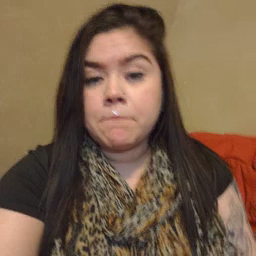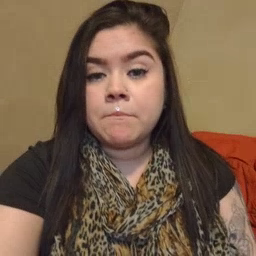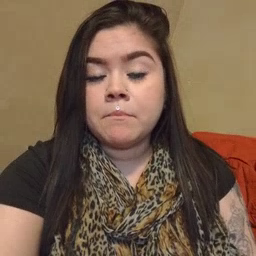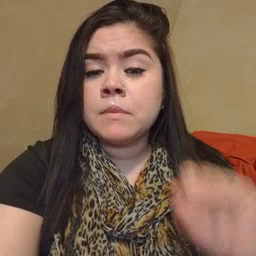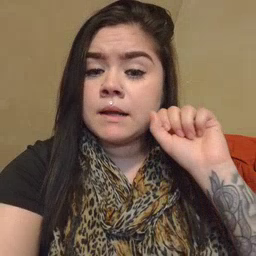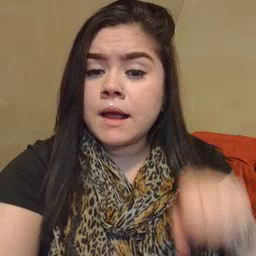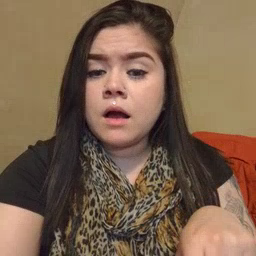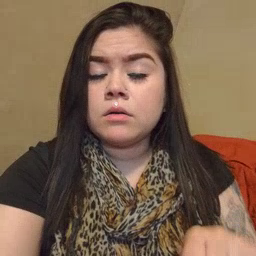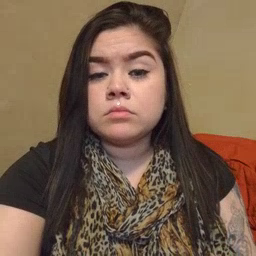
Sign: can